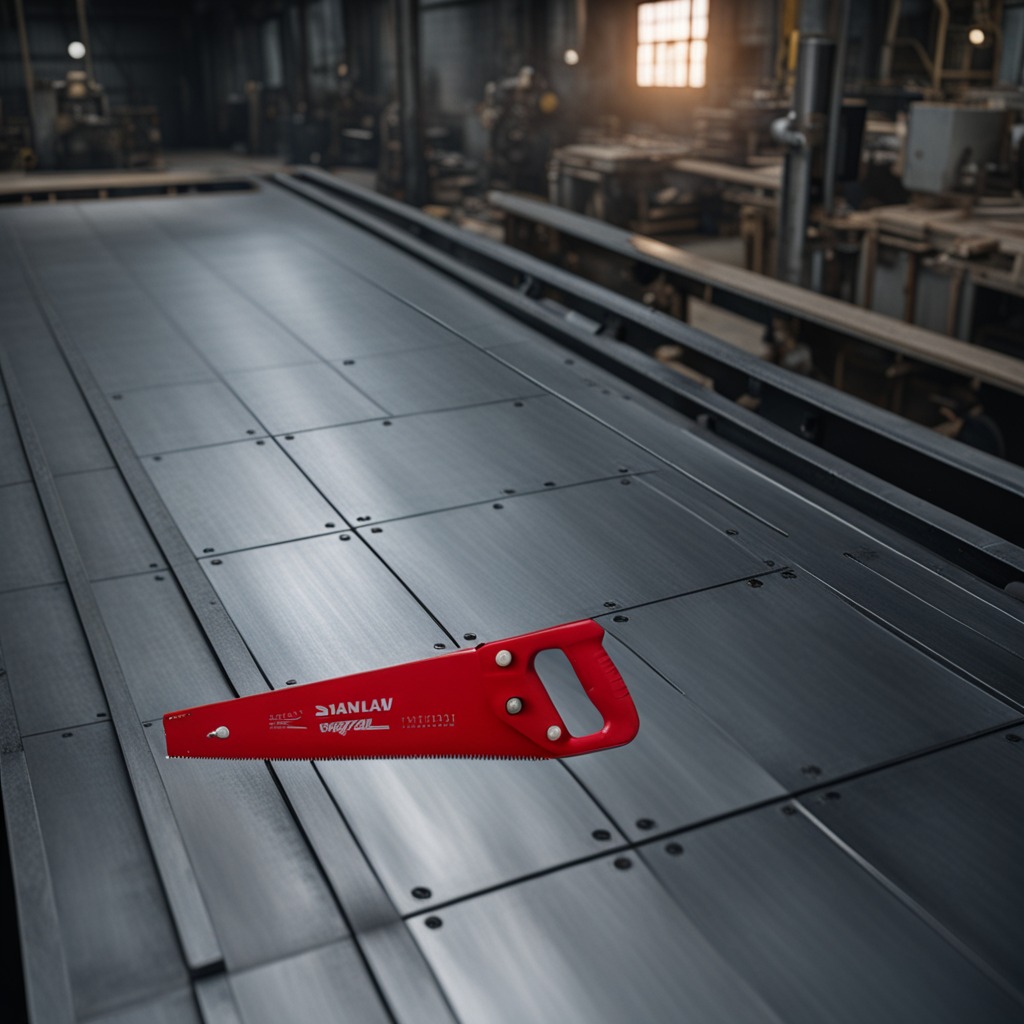
A handheld metal saw is lying on a cold steel table in a mining workshop gritty textures.